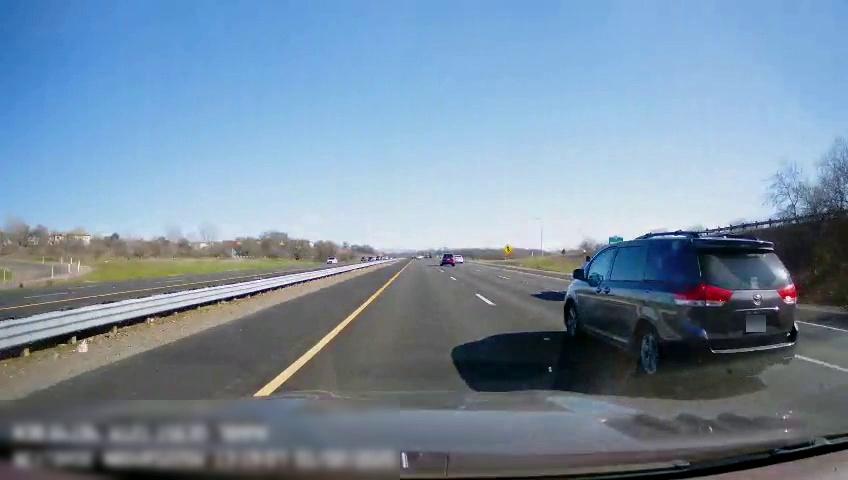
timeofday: Day
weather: Sunny
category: Drivable Space
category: Drivable Space
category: Vehicles | Car
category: Vehicles | SUV
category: Vehicles | Car
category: Vehicles | Car
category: Lanes | Opposite Lane
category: Lanes | Opposite Lane
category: Lanes | Current Lane
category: Lanes | Current Lane
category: Lanes | Alternate Lane
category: Lanes | Alternate Lane
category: Traffic | Signs